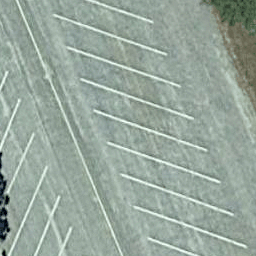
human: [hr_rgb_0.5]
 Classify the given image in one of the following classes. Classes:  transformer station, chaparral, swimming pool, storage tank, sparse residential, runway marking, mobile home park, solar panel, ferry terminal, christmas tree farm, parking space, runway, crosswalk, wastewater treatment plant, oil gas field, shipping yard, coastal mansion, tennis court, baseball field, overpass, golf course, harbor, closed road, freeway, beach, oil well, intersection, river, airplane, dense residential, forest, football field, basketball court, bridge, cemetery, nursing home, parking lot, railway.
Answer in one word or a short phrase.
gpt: parking space